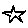
Label: star